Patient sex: F
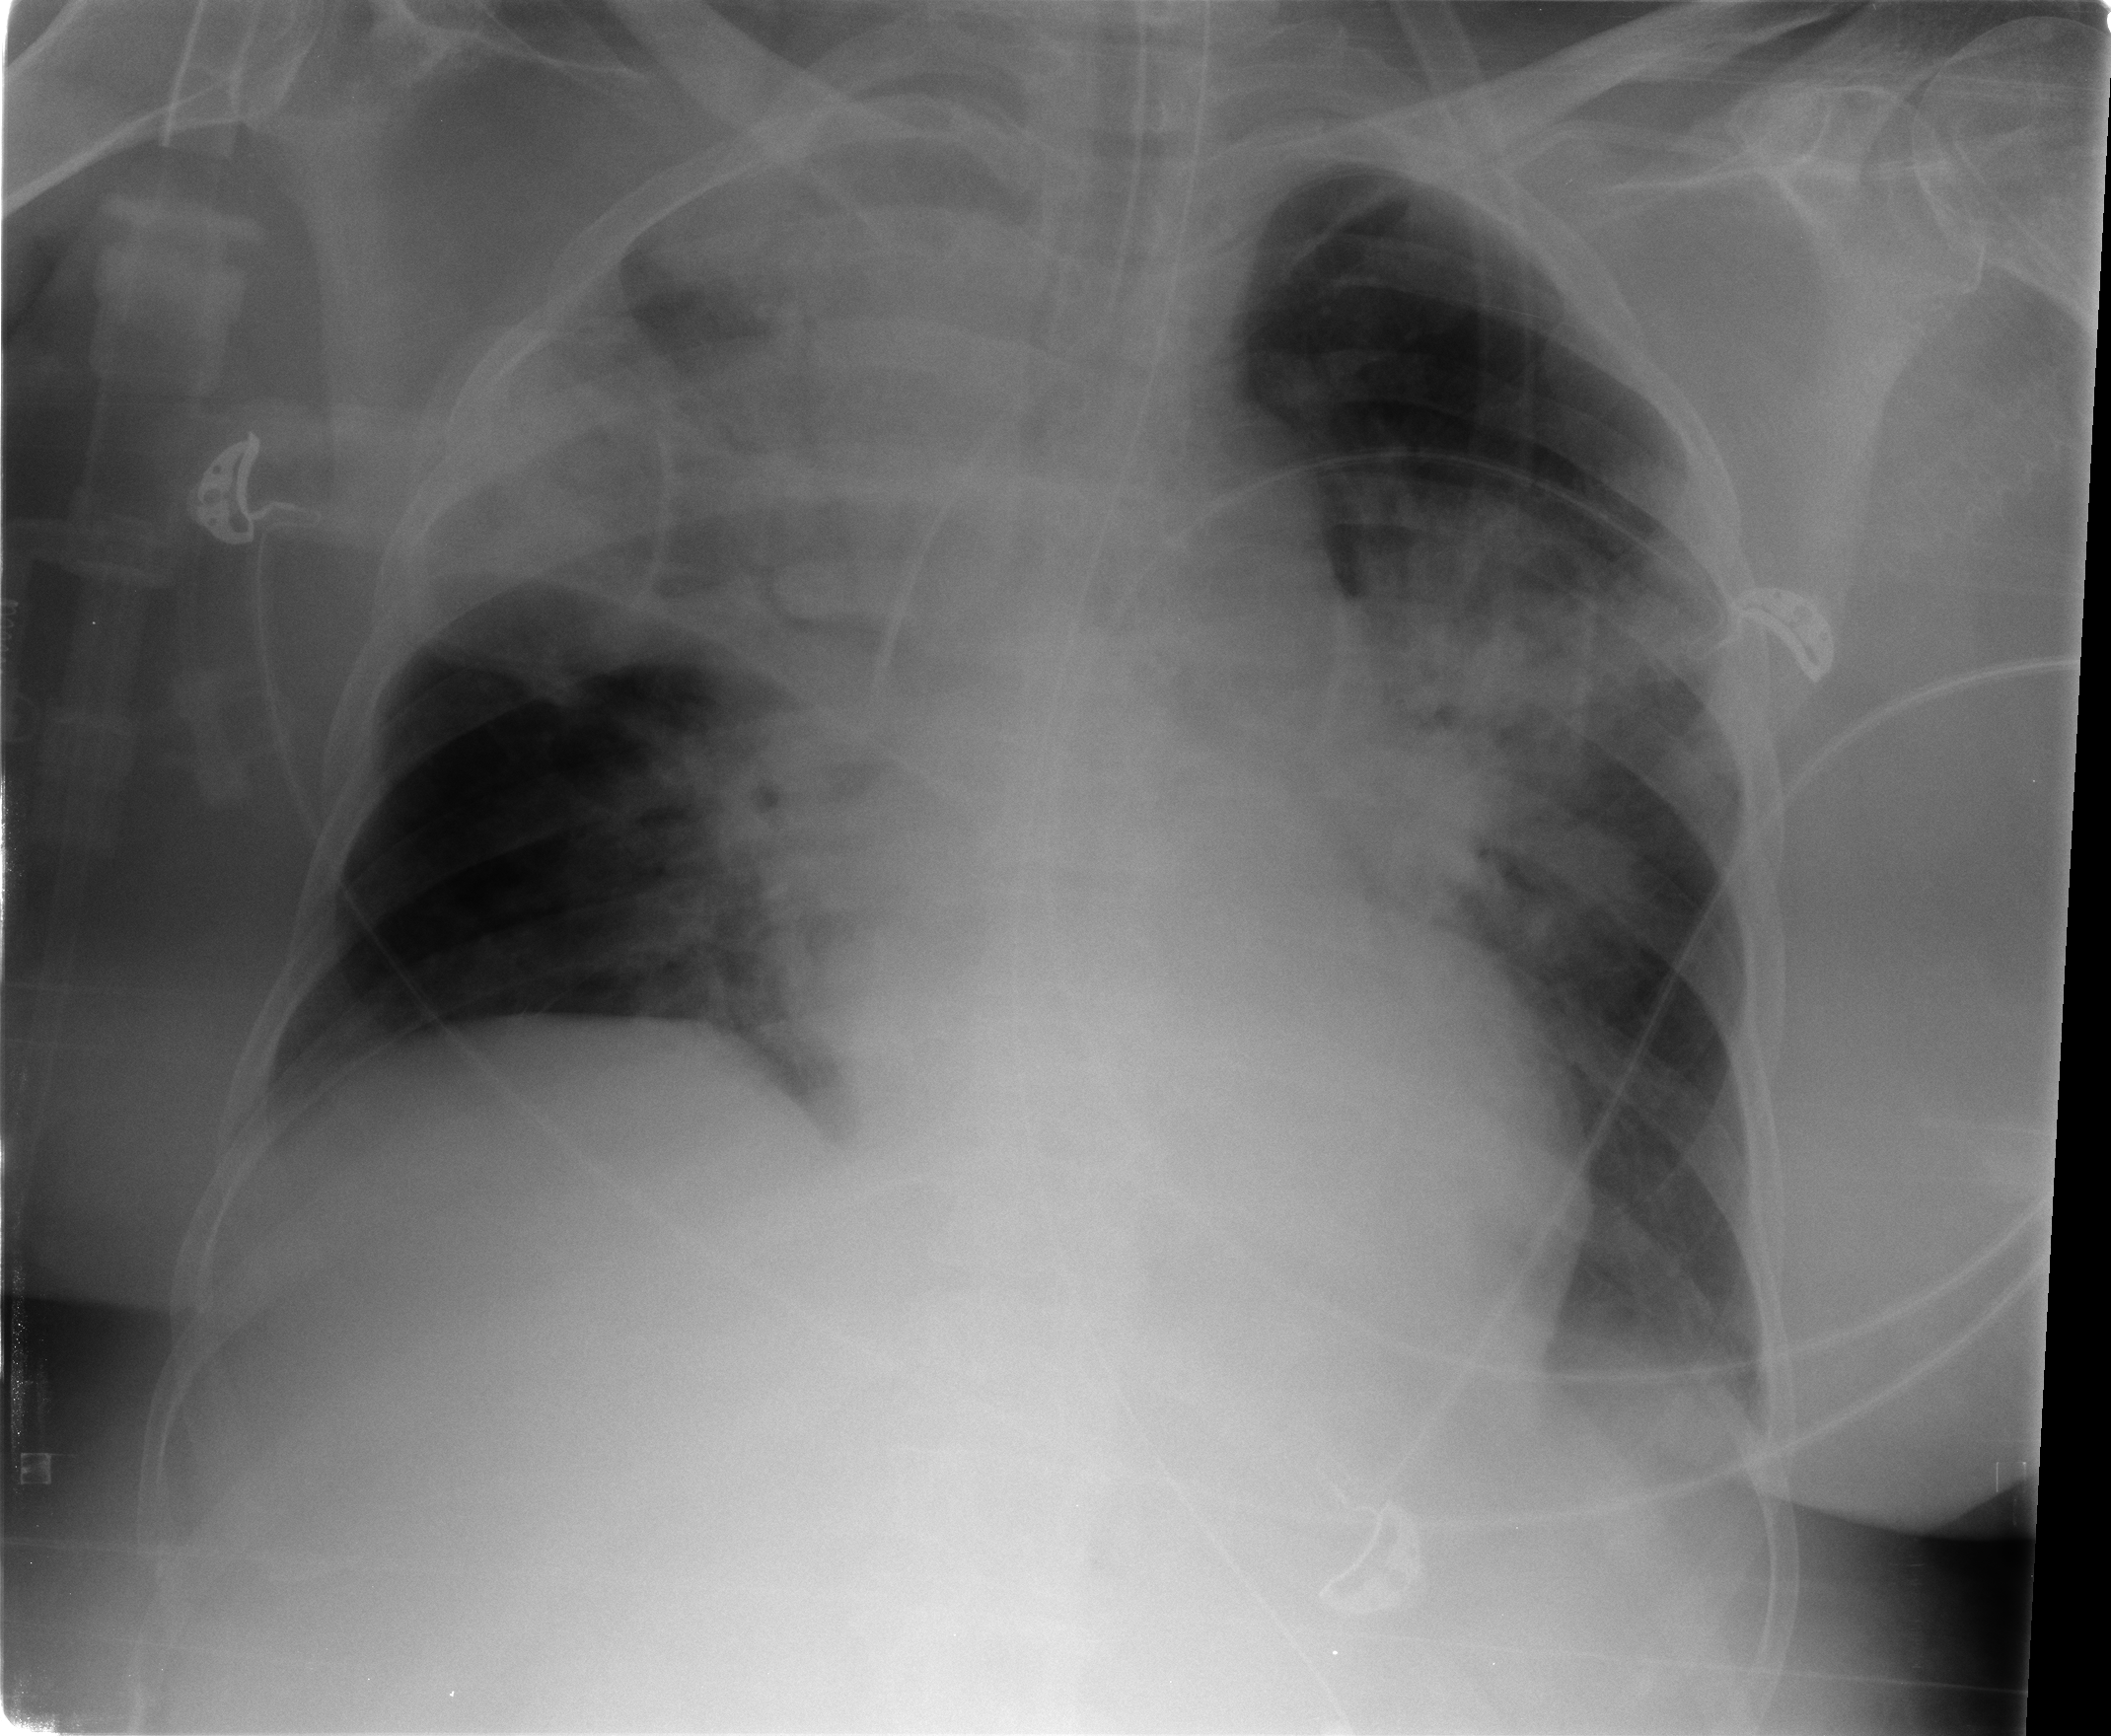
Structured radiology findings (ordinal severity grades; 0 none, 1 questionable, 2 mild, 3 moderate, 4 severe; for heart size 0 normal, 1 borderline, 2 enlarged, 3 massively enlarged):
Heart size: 1
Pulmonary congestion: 0
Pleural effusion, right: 0
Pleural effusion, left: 1
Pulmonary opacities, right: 3
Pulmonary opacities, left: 2
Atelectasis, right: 3
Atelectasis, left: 2